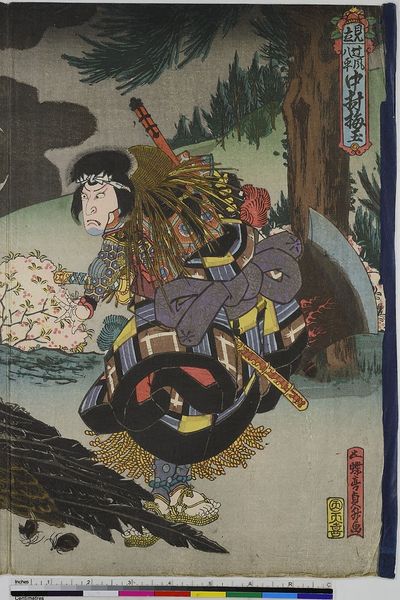
Titel: Parodie: Der Schauspieler Nakamura Baigyoku als Tsujikaze Happei
Künstler: Utagawa Sadamasu
Standort: Hamburg
Institution: Museum für Kunst und Gewerbe Hamburg
Schlagwörter: holzschnitt, waldrand, druckgraphik, druckgrafik, fabelwesen, zeit, schauspieler, ungeheuer, farbholzschnitt, monster, schauspielerin, fabeltier, fabeltiere, raubvogel, zwitterwesen, monstrum, kabuki, edo, reproduktionen, druckerzeugnisse, ukiyo